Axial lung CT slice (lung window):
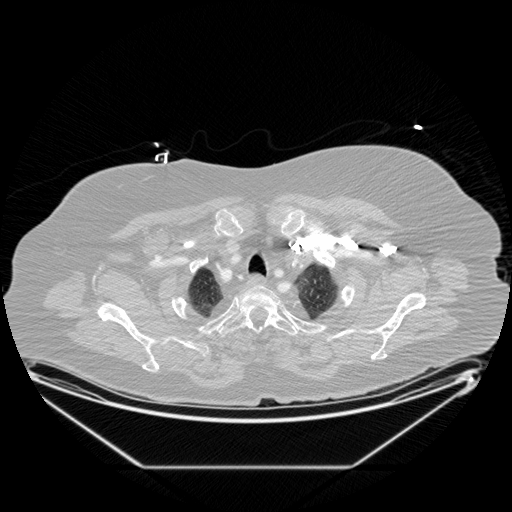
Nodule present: no